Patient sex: M
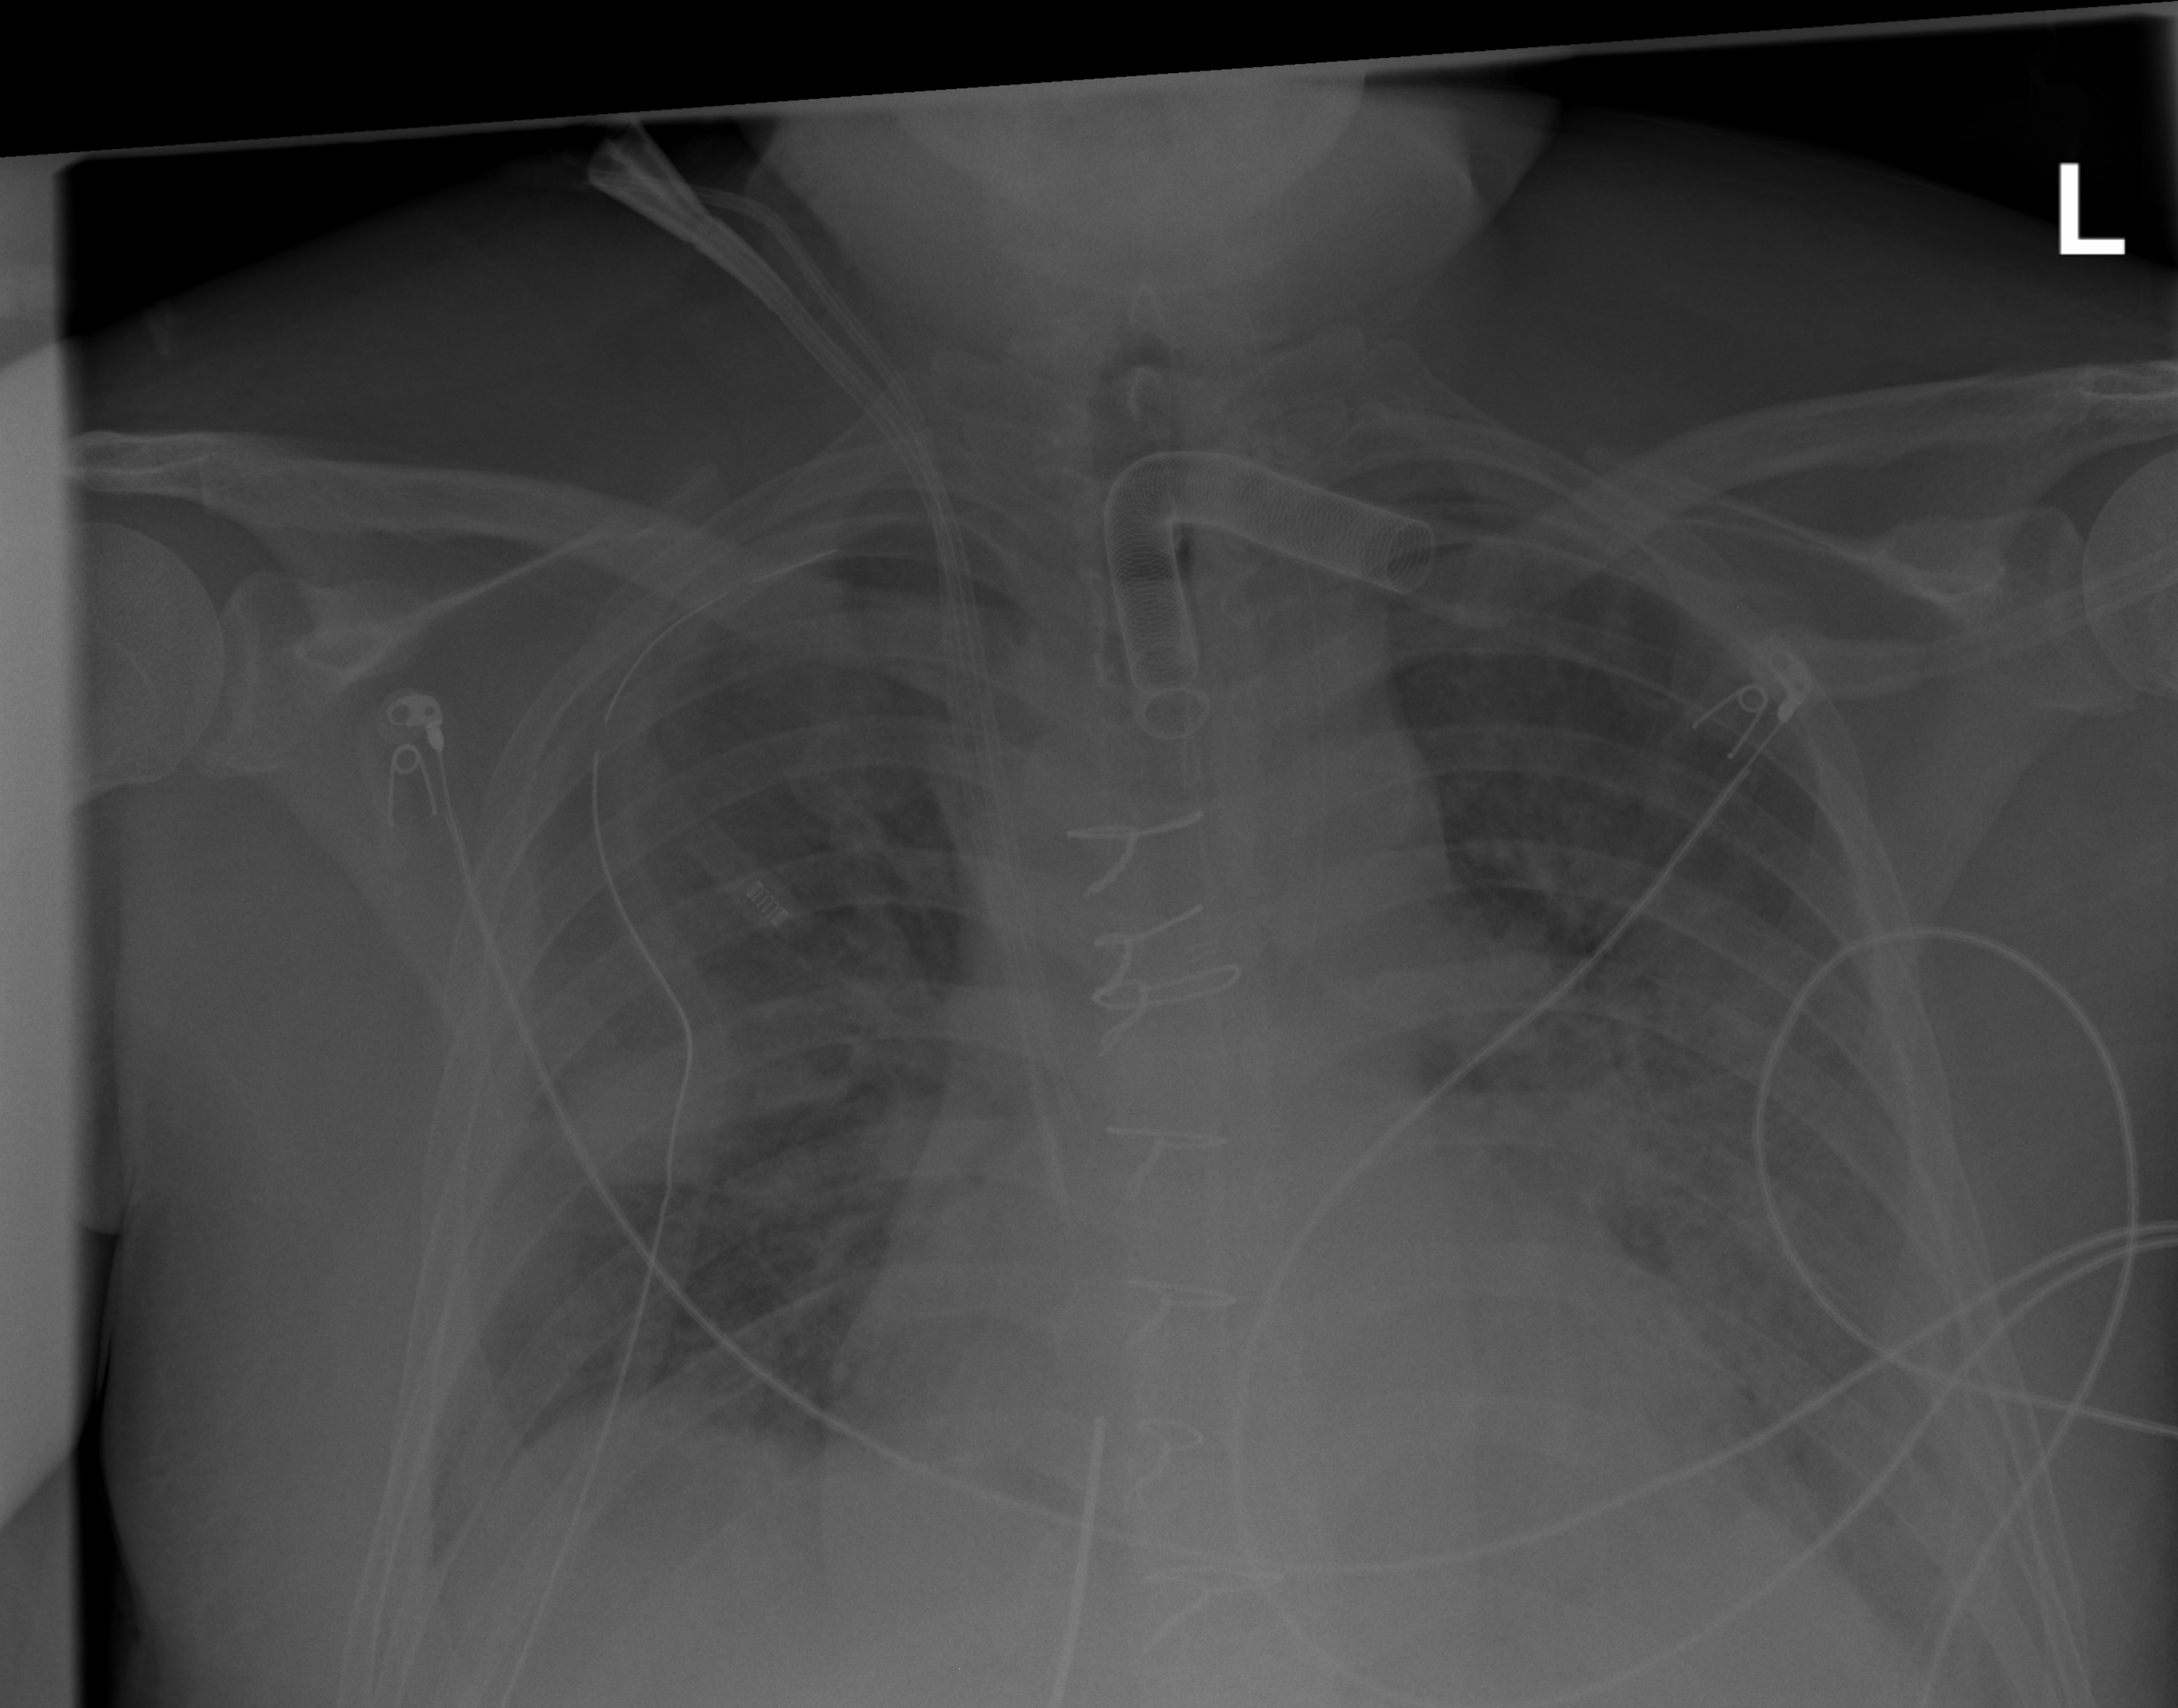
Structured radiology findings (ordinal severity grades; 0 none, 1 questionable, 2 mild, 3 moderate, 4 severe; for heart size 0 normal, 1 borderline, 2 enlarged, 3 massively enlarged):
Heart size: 2
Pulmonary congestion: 2
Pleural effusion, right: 2
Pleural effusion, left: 1
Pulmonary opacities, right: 2
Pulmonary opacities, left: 3
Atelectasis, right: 2
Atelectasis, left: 2